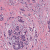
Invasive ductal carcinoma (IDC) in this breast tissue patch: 1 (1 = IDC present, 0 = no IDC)